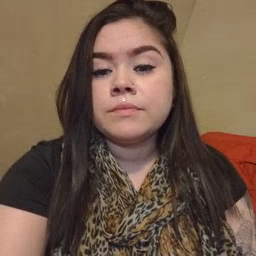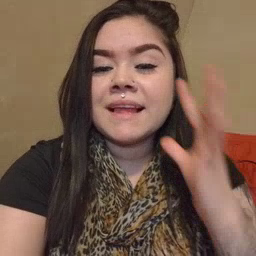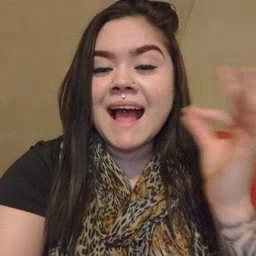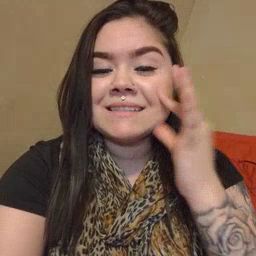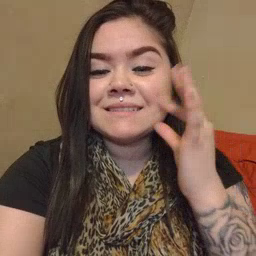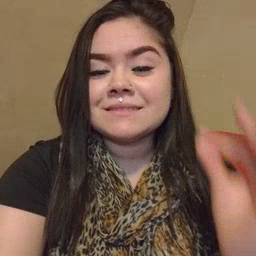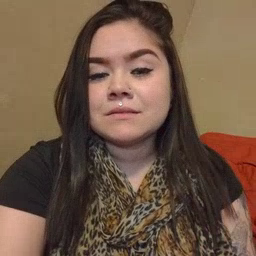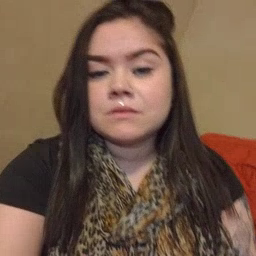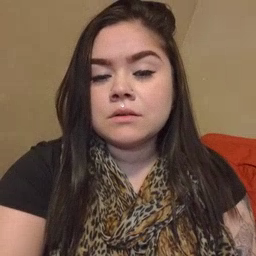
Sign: cat